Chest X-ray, PA view. Patient: 57 years old, sex F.
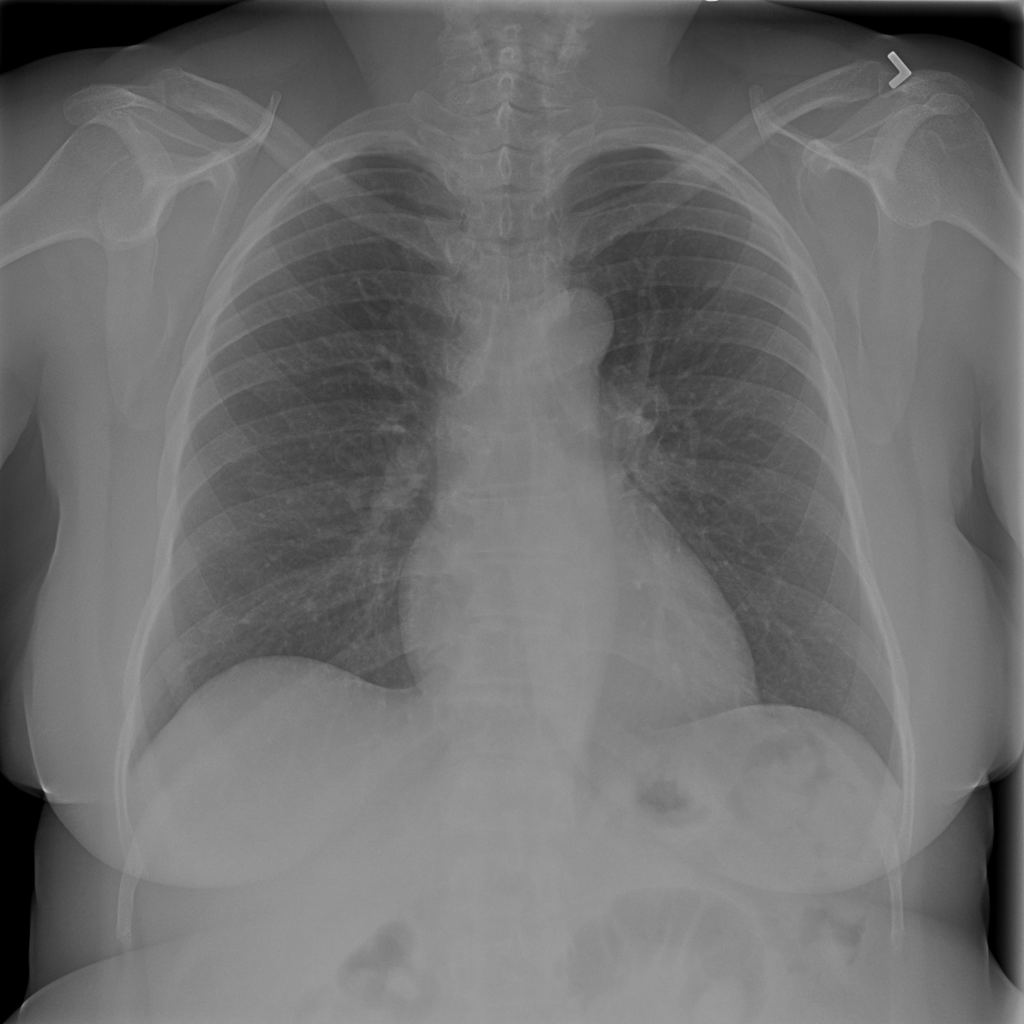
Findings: No Finding